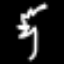
Label: palm tree